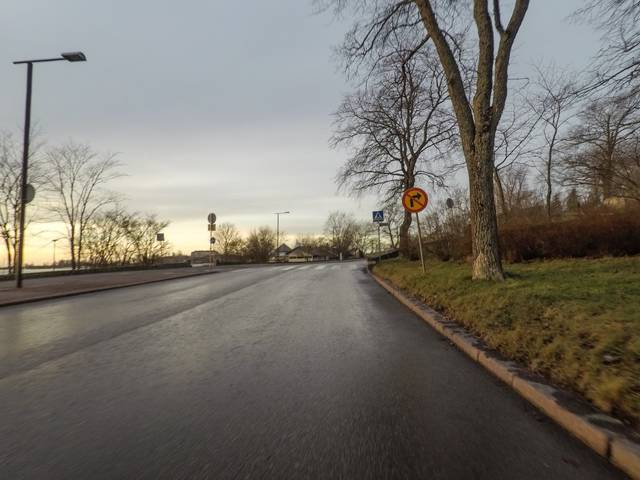
Region: Finland
Coordinates: 60.156, 24.962